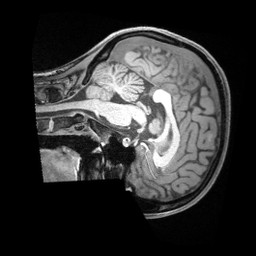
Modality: T1w
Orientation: sagittal
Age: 23
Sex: female
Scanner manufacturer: siemens
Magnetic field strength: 3 T
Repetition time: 1.68 s
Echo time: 0.00188 s